Question: So, as the title states, the icons that appears in JOptionPanes has missing parts on my computer regardless of screenresolution but works on other computers (the image shows using of lower resolution, 1366x768, but I usually have it on 1920x1080)
The other computer I tried on has 1366x768, and it works just fine!
The question is: Why is this happening (or what might be causing this) and how can I make sure this doesn't happen on other computers?
Since the text I have in for example tables appears tiny I was suspecting it might be because of ClearType is turned on, but it didn't help much to turn it off, and the other computer has that turned on too.
The GUI is set to apply the host OS's Look and Feel, but it has been working before (I develop this software from time to time so for me this just happened suddenly without knowing what might have caused it...)
Both computers I've tried this with runs Windows 8.1
I've searched a lot about this but all I could find was how to put custom icons in a JOptionPane dialog, however that is not what I want.

The picture shows the issue with the icon (to the right), while it also shows the screen resolution I tried. Maybe the appearance of the text/icons in the control panel may give a hint of the problem?
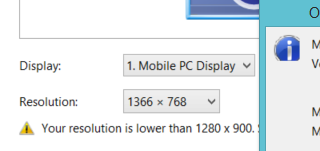
Answer: So I just did more searching on everything from ClearType to Fonts and just found a solution to my problem!
Apparantly the problem was that my screen had a very high screen resolution so Windows scaled up icons "without telling me".
The slider has the options "smaller" and "larger" (and had also "Medium" when the highest resolution was applied) (Picture #1).
One expect the "smaller" option on the slider to represent scaling of 100% or lower, but when I tick the checkbox for "Let me choose one scaling level for my all displays" (Picture #2), I can see that "Medium (125%)" is equivalent to the "smaller" option on the slider.
Of course this solved my problem with my own java program, but it also solved other problems I had before with icons in Windows UI itself (e.g. non-system icons in the notification-area had bad quality)
---

---
Picture #1 Showing the slider with the missleading options
---

---
Picture #2 Showing the radio buttons choices with scaling percentage values. Please note: Slider value of "Smaller" in picture one corresponds to "Medium (125%)" in the options of this picture.